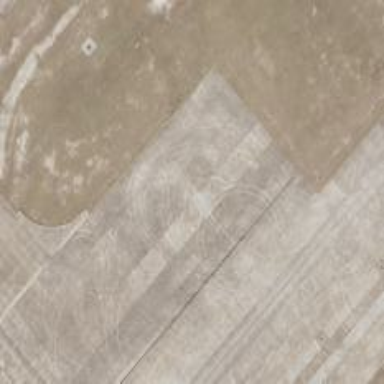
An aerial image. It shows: Apron at the airport.